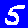
Digit: 5